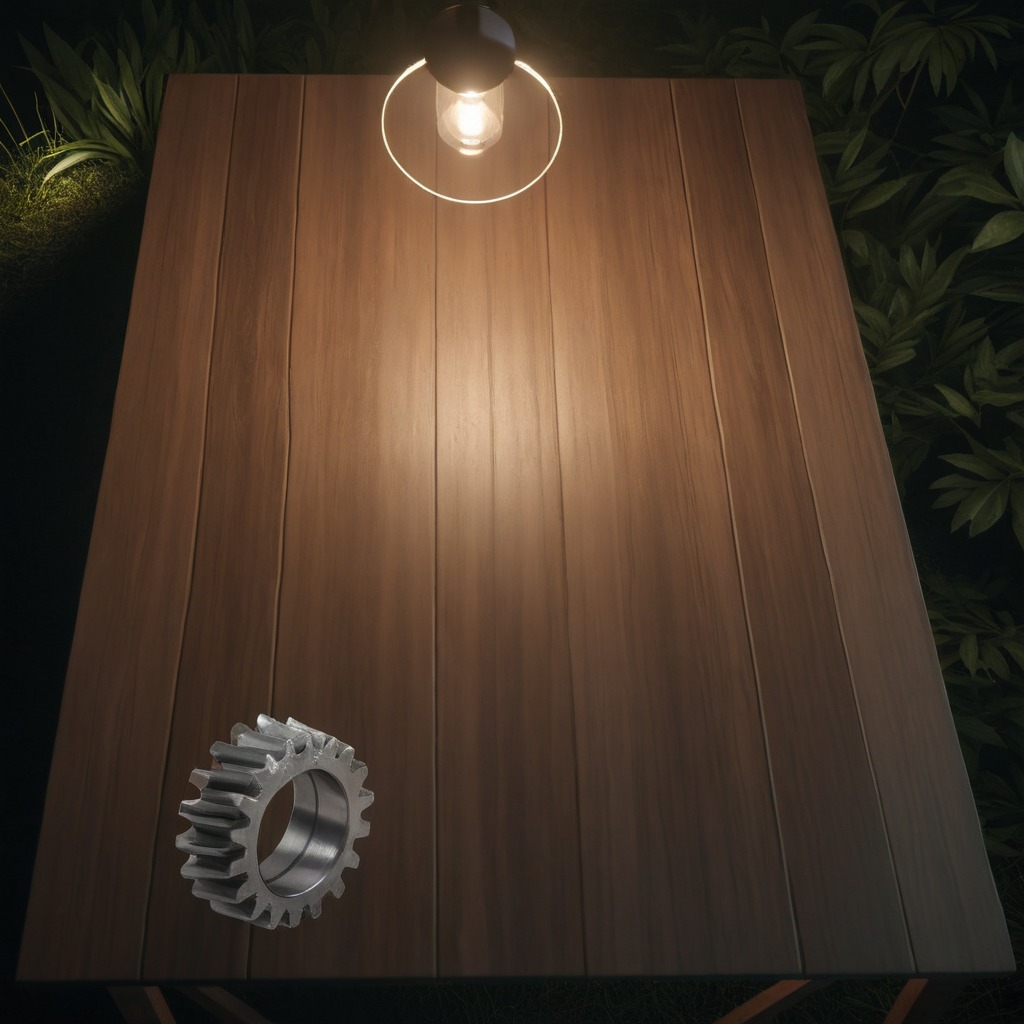
A steel gear with teeth is lying on a wooden table inside a jungle field workshop tent at night.